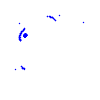
Particle: proton